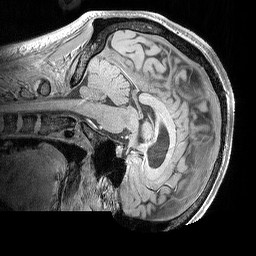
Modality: MP2RAGE
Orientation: sagittal
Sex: male
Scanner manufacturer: siemens
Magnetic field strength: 3 T
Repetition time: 5 s
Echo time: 0.00292 s